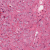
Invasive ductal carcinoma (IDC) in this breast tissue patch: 0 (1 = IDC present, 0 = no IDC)